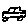
Label: car